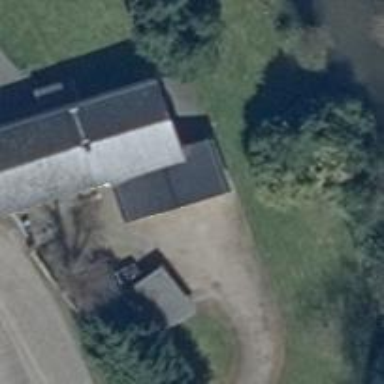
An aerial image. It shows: Simple and straightforward house.